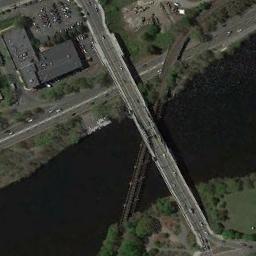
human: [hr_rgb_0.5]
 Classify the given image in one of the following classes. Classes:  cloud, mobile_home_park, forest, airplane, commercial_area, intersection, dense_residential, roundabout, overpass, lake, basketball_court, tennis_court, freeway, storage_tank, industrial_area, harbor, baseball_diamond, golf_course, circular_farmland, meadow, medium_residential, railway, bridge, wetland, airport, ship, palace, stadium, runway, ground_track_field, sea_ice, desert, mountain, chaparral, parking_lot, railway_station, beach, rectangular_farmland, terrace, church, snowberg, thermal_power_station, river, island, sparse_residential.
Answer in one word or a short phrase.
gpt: bridge